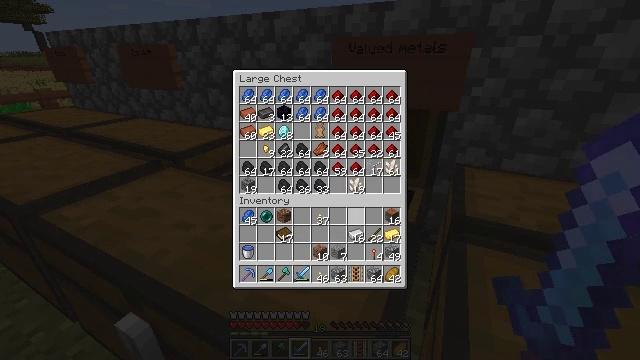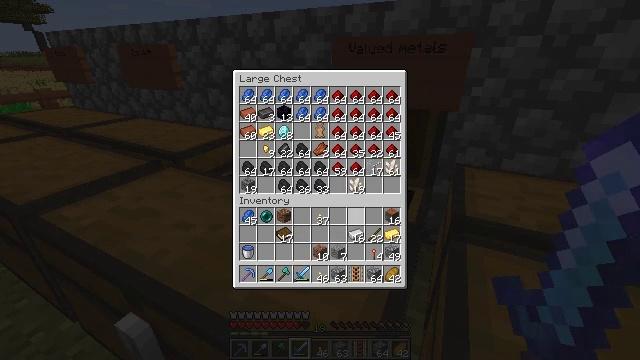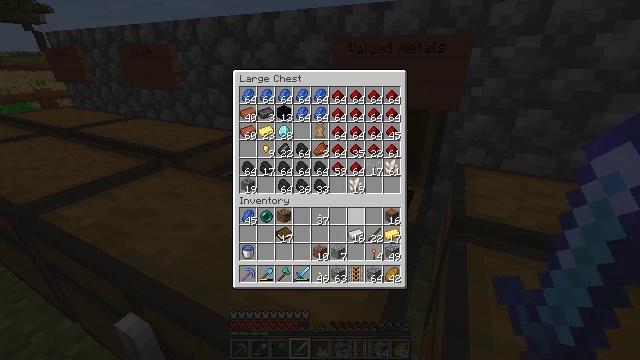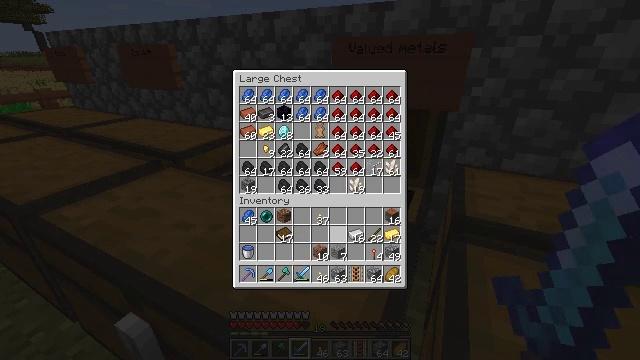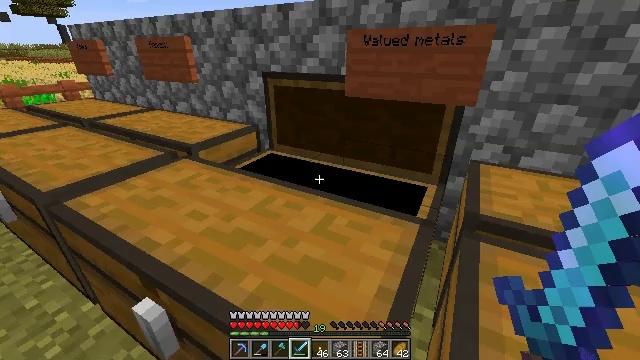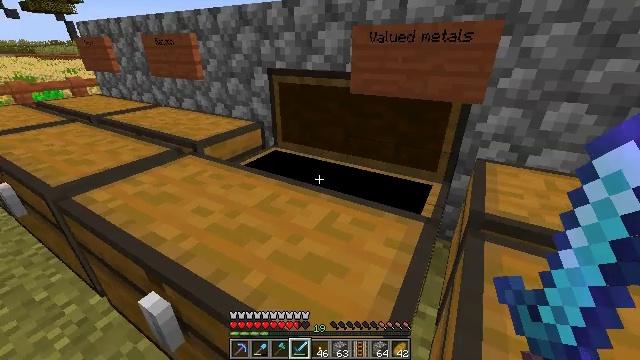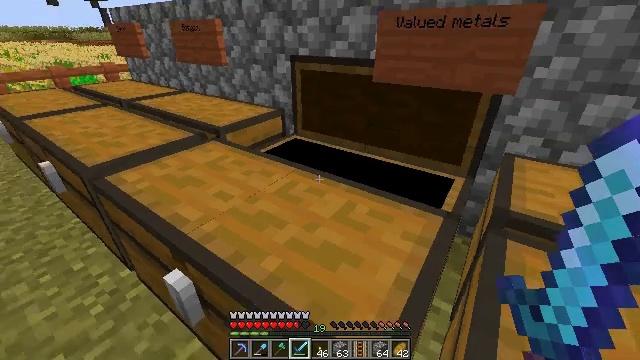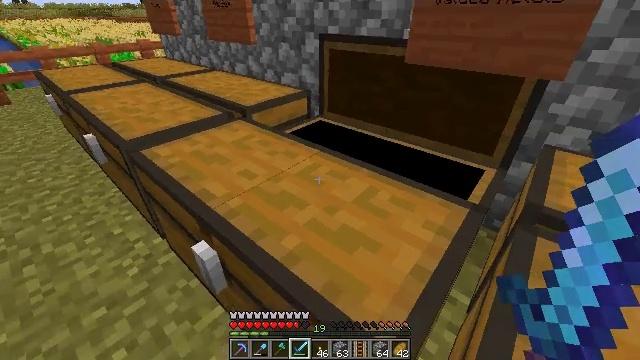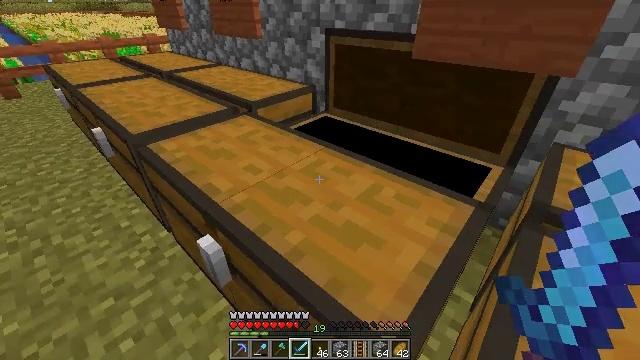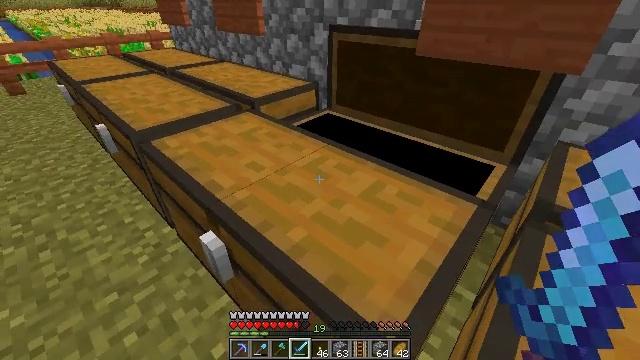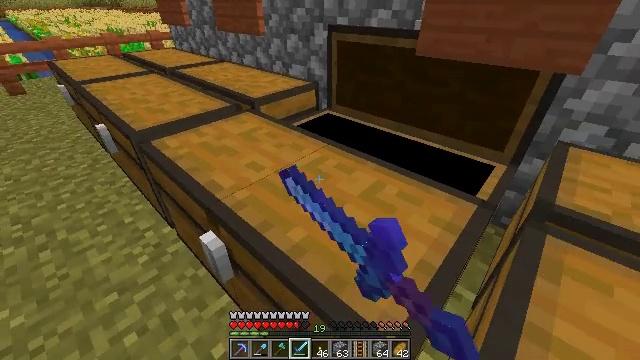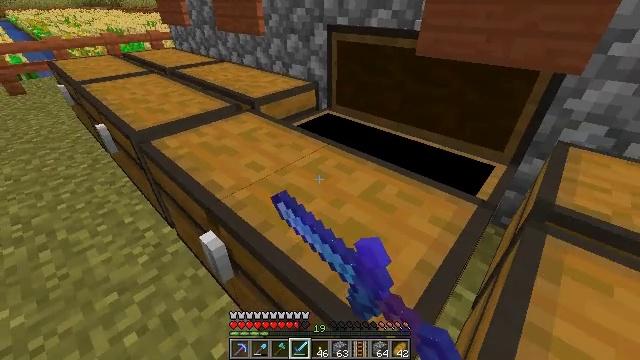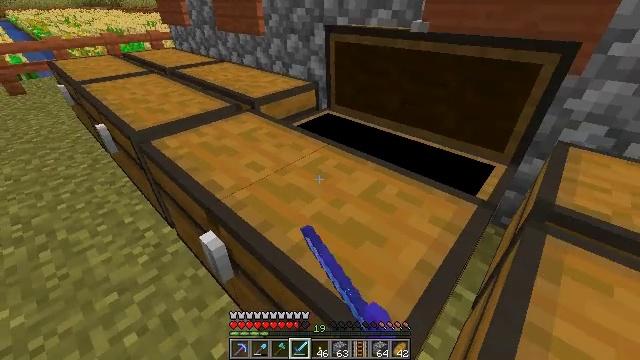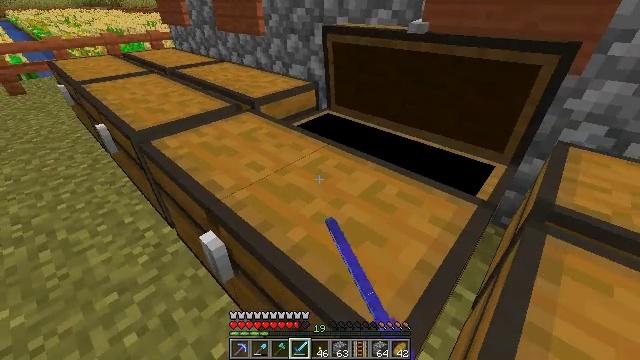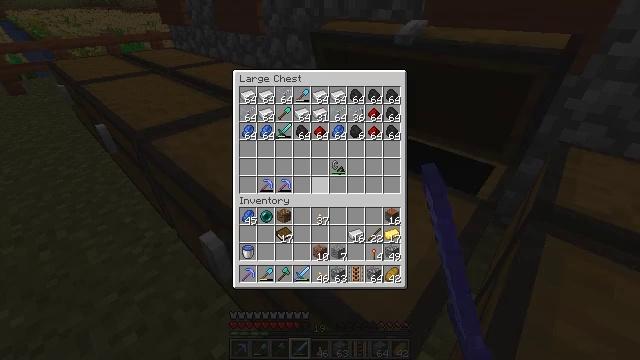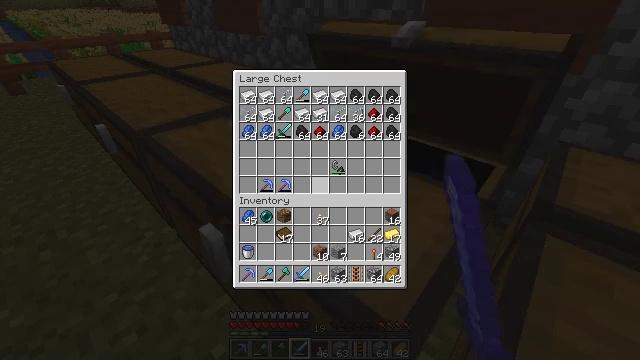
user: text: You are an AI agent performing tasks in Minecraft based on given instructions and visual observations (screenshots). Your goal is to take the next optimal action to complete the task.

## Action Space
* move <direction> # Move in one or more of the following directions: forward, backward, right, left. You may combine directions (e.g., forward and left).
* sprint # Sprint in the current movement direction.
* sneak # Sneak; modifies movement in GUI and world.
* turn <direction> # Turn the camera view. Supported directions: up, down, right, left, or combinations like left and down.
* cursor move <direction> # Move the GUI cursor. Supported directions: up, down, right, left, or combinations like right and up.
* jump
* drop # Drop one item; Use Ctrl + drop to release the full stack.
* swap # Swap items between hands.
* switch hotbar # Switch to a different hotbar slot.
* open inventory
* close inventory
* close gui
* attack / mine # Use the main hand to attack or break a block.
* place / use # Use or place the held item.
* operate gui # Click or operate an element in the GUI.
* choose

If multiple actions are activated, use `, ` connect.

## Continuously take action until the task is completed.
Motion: motion action
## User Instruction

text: Remove a granite from the inventory.
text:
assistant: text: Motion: no_op
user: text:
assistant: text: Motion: no_op
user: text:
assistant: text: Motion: cursor move left and down
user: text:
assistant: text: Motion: cursor move left and down
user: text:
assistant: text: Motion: turn left, close gui
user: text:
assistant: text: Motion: turn left and down
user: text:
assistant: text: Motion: turn left and down
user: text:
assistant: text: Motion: turn left
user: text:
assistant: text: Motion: use / place
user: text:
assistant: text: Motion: use / place
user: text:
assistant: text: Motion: use / place
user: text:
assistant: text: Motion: use / place
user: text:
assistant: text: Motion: no_op
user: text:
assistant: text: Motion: open gui
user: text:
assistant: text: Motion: no_op
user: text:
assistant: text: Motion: no_op
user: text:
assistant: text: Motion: no_op
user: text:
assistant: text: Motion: cursor move right
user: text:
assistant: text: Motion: cursor move right
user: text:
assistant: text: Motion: no_op
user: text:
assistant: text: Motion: no_op
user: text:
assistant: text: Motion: sneak
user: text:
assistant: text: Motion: sneak, cursor move down
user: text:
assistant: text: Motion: sneak, cursor move down
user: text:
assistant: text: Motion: sneak, cursor move down
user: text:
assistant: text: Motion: sneak
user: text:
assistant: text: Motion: sneak
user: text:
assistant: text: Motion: sneak
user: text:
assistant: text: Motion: sneak
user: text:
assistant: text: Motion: sneak